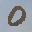
Label: 0